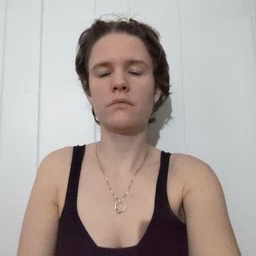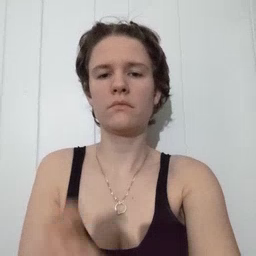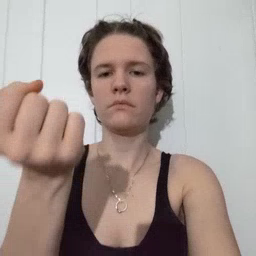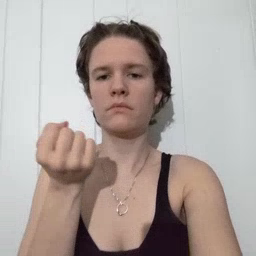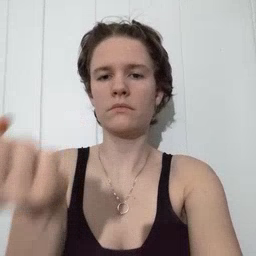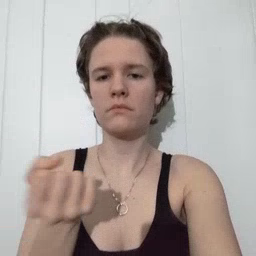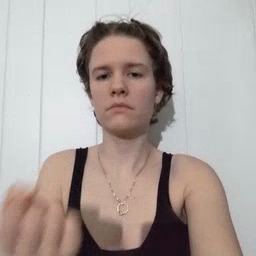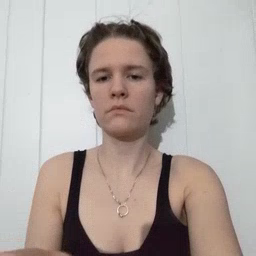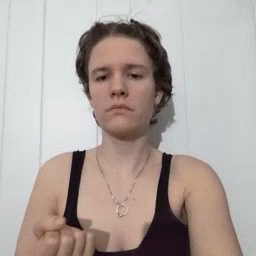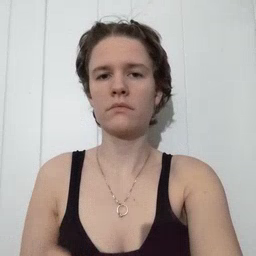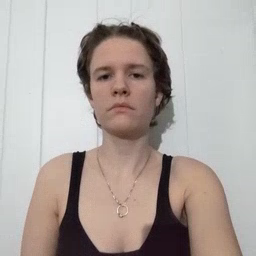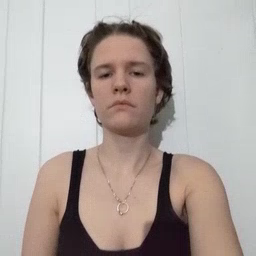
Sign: drawer